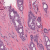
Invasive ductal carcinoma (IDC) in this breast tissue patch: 1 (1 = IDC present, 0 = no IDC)